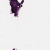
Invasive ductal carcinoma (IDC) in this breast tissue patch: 0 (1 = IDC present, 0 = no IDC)